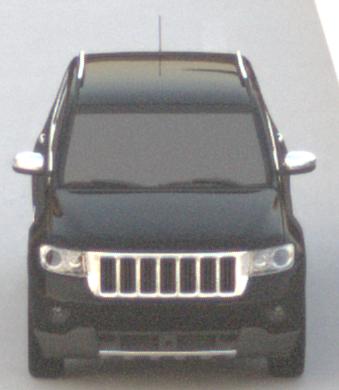
Make: Jeep
Model: Grand Cherokee
Detailed model: WK2
Model produced from: 2010
Model produced until: 2021
Doors: 5
Color: black
Road condition: dry road
Daytime: sunrise or sunset
Contrast: low contrast